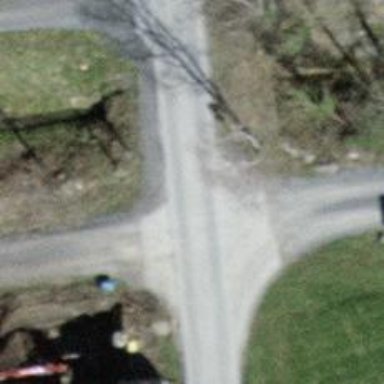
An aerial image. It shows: Paved road bridge with unclassified status.